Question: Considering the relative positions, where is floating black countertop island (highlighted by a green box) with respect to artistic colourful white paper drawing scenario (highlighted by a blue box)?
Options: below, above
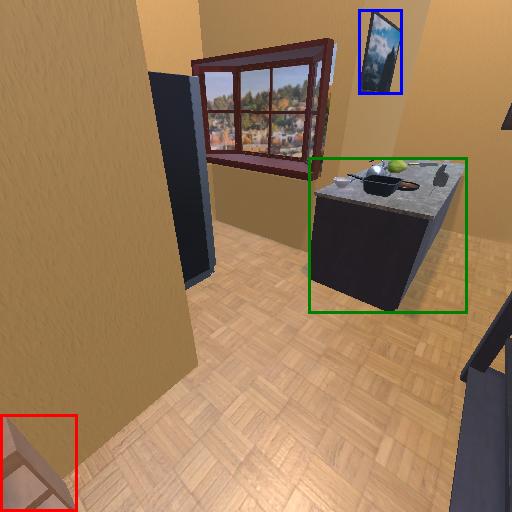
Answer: below